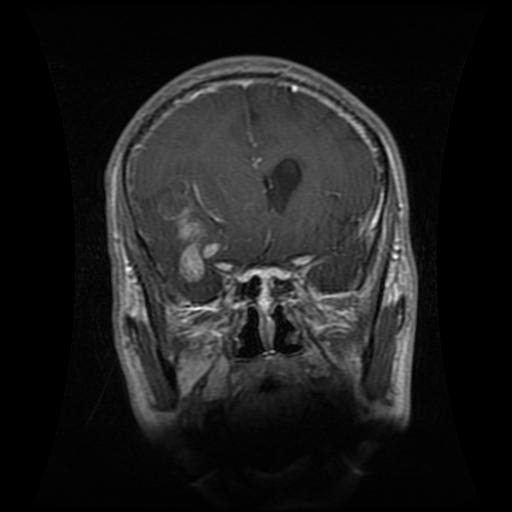
Label: glioma